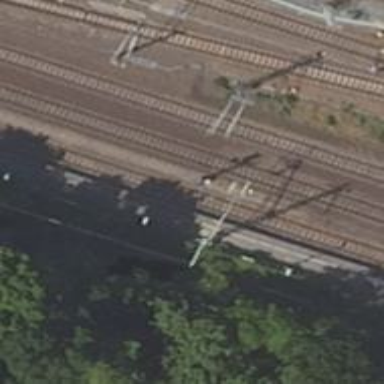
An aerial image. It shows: Railway signal.